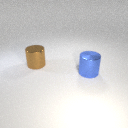
large brown metal cylinder behind large blue metal cylinder